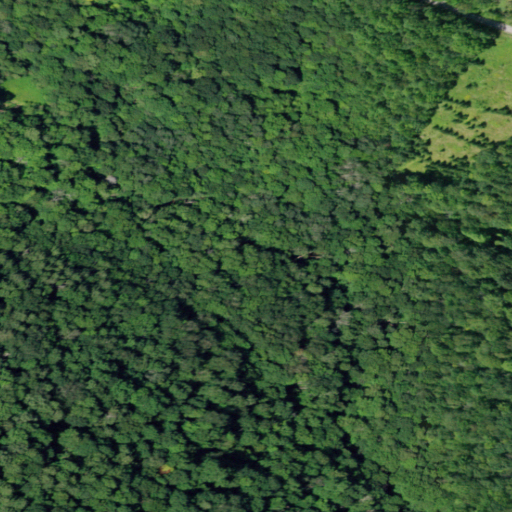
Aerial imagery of valley in New York named Pond Hollow containing deciduous forest, mixed forest, open development, and evergreen forest